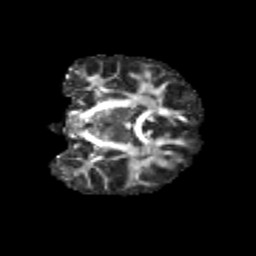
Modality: FA
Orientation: coronal
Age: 11
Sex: female
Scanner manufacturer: siemens
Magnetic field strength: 3 T
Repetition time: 3.8 s
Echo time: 0.07 s